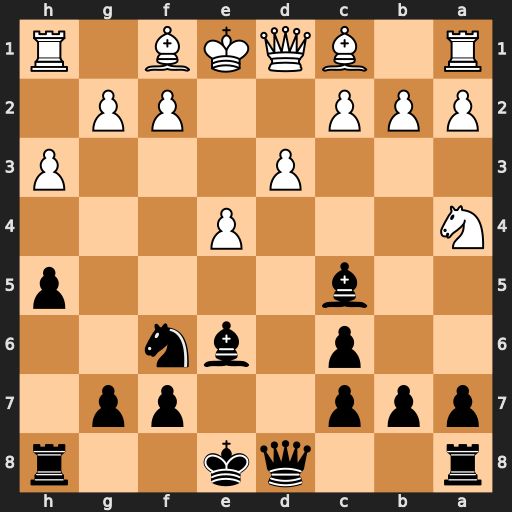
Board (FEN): r2qk2r/ppp2pp1/2p1bn2/2b4p/N3P3/3P3P/PPP2PP1/R1BQKB1R
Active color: b
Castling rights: KQkq
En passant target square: -
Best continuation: Bxf2+ Kxf2 Nxe4+ Ke3 Ng3